Question: I want to update multiple lines of data, but an error occurred.
Below is the table information and query statement.
'''
ltiNum ltiCd updateDate ClosedOrNot
1 A 2020-07-01
2 B 2020-07-01
3 C 2020-07-01
4 D 2020-07-01
5 E 2020-07-01
1 A 2020-08-01
3 C 2020-08-01
4 D 2020-08-01
5 E 2020-08-01
6 F 2020-08-01
'''
'''
update myTable
set closedOrNot =
(case when (SELECT CONCAT(ltiNum,ltiCd) FROM myTable where updateDate Like '2020-08%'
and CONCAT(ltiNum,ltiCd) in (SELECT CONCAT(ltiNum,ltiCd) FROM myTable WHERE updateDate Like '2020-07%'
)) then 'existing'
when (SELECT CONCAT(ltiNum,ltiCd) FROM myTable where updateDate Like '2020-08%'
and CONCAT(ltiNum,ltiCd) not in (SELECT CONCAT(ltiNum,ltiCd) FROM myTable WHERE updateDate Like '2020-07%'
)) then 'New'
when (SELECT CONCAT(ltiNum,ltiCd) FROM myTable where updateDate Like '2020-07%'
and CONCAT(ltiNum,ltiCd) not in (SELECT CONCAT(ltiNum,ltiCd) FROM myTable WHERE updateDate Like '2020-08%'
)) then 'Closed'
end);
'''
> mysql error code 1093: You can't specify target table for 'myTable'
update in FROM clause
Where is the problem?
i want see follow images
please help~!

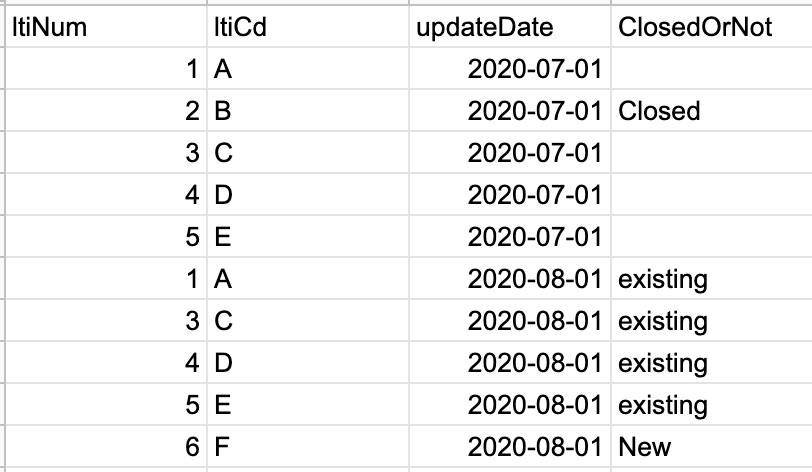
Answer: You must encapsule the mytable with in a SELECT
'''
update myTable
set closedOrNot =
(case when (SELECT CONCAT(ltiNum,ltiCd) FROM (SELECT * FROM myTable) t1 where updateDate Like '2020-08%'
and CONCAT(ltiNum,ltiCd) in (SELECT CONCAT(ltiNum,ltiCd) FROM (SELECT * FROM myTable) t1 WHERE updateDate Like '2020-07%'
)) then 'existing'
when (SELECT CONCAT(ltiNum,ltiCd) FROM (SELECT * FROM myTable) t1 where updateDate Like '2020-08%'
and CONCAT(ltiNum,ltiCd) not in (SELECT CONCAT(ltiNum,ltiCd) FROM (SELECT * FROM myTable) t1 WHERE updateDate Like '2020-07%'
)) then 'New'
when (SELECT CONCAT(ltiNum,ltiCd) FROM (SELECT * FROM myTable) t1 where updateDate Like '2020-07%'
and CONCAT(ltiNum,ltiCd) not in (SELECT CONCAT(ltiNum,ltiCd) FROM (SELECT * FROM myTable) t1 WHERE updateDate Like '2020-08%'
)) then 'Closed'
end);
'''
So mysql thinks, that this is another table, but you are basically changing all the rows, because you didn't use a WHERE clause, so that it could happen that further the road, the results could be changed
Basically everything is correct what o told you but your query has another problem
> '''
CREATE TABLE myTable (
'ltiNum' INTEGER,
'ltiCd' VARCHAR(1),
'updateDate' VARCHAR(10),
'closedOrNot' VARCHAR(8)
);
INSERT INTO myTable
('ltiNum', 'ltiCd', 'updateDate', 'closedOrNot')
VALUES
('1', 'A', '2020-07-01', 'NULL'),
('2', 'B', '2020-07-01', 'Closed'),
('3', '0', '2020-07-01', 'NULL'),
('4', 'D', '2020-07-01', 'NULL'),
('5', 'E', '2020-07-01', 'NULL'),
('1', 'A', '2020-08-01', 'existing'),
('3', '0', '2020-08-01', 'existing'),
('4', 'D', '2020-08-01', 'existing'),
('5', 'E', '2020-08-01', 'existing'),
('6', 'F', '2020-08-01', 'New');
'''
> '''
update myTable
set closedOrNot =
(case when (SELECT CONCAT(ltiNum,ltiCd) FROM (SELECT * FROM myTable) t1 where updateDate Like '2020-08%'
and CONCAT(ltiNum,ltiCd) in (SELECT CONCAT(ltiNum,ltiCd) FROM (SELECT * FROM myTable) t1 WHERE updateDate Like '2020-07%'
)) then 'existing'
when (SELECT CONCAT(ltiNum,ltiCd) FROM (SELECT * FROM myTable) t1 where updateDate Like '2020-08%'
and CONCAT(ltiNum,ltiCd) not in (SELECT CONCAT(ltiNum,ltiCd) FROM (SELECT * FROM myTable) t1 WHERE updateDate Like '2020-07%'
)) then 'New'
when (SELECT CONCAT(ltiNum,ltiCd) FROM (SELECT * FROM myTable) t1 where updateDate Like '2020-07%'
and CONCAT(ltiNum,ltiCd) not in (SELECT CONCAT(ltiNum,ltiCd) FROM (SELECT * FROM myTable) t1 WHERE updateDate Like '2020-08%'
)) then 'Closed'
end);
'''
> '''
SELECT CONCAT(ltiNum,ltiCd)
FROM (SELECT * FROM myTable) t1
where updateDate Like '2020-08%'
and CONCAT(ltiNum,ltiCd) in (SELECT CONCAT(ltiNum,ltiCd) FROM (SELECT * FROM myTable) t1 WHERE updateDate Like '2020-07%' )
'''
> '''
SELECT CONCAT(ltiNum,ltiCd) FROM (SELECT * FROM myTable) t1 where updateDate Like '2020-08%'
and CONCAT(ltiNum,ltiCd) not in (SELECT CONCAT(ltiNum,ltiCd) FROM (SELECT * FROM myTable) t1 WHERE updateDate Like '2020-07%'
)
'''
> '''
SELECT CONCAT(ltiNum,ltiCd) FROM (SELECT * FROM myTable) t1 where updateDate Like '2020-07%'
and CONCAT(ltiNum,ltiCd) not in (SELECT CONCAT(ltiNum,ltiCd) FROM (SELECT * FROM myTable) t1 WHERE updateDate Like '2020-08%'
)
'''
<URL>
As you can see the first CASE retursn 4 results, so that your construction doesn't work-